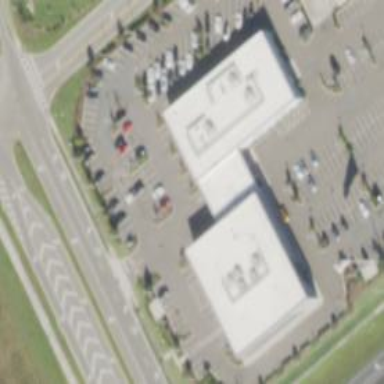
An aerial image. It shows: Building that houses car shop.